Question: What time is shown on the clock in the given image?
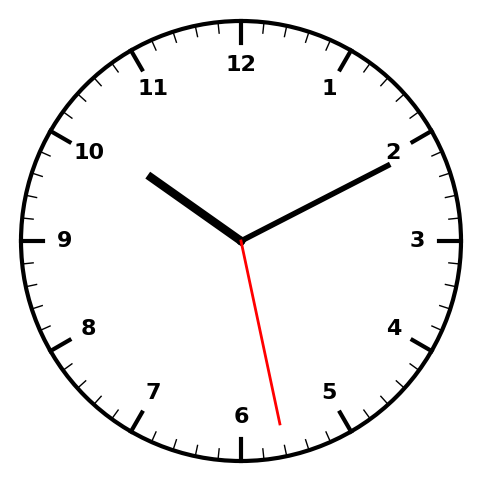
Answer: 10:10:28